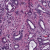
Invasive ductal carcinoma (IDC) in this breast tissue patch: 1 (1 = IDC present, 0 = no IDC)